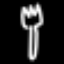
Label: fork